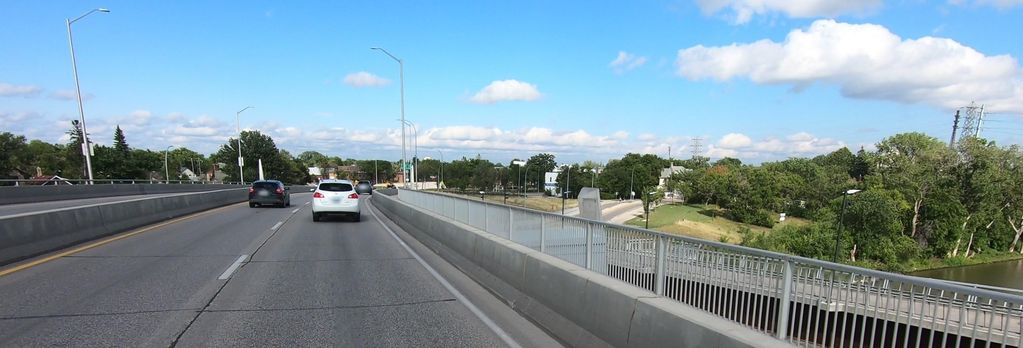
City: winnipeg